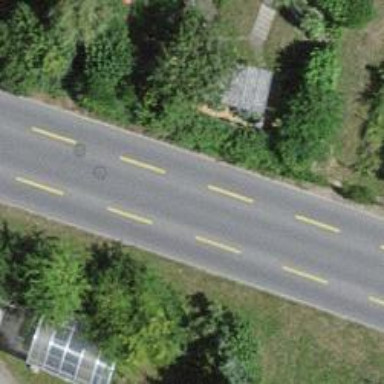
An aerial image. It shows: Tertiary road with designated cycle lane.